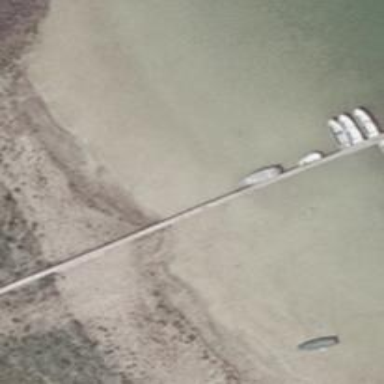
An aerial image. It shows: Man-made pier.